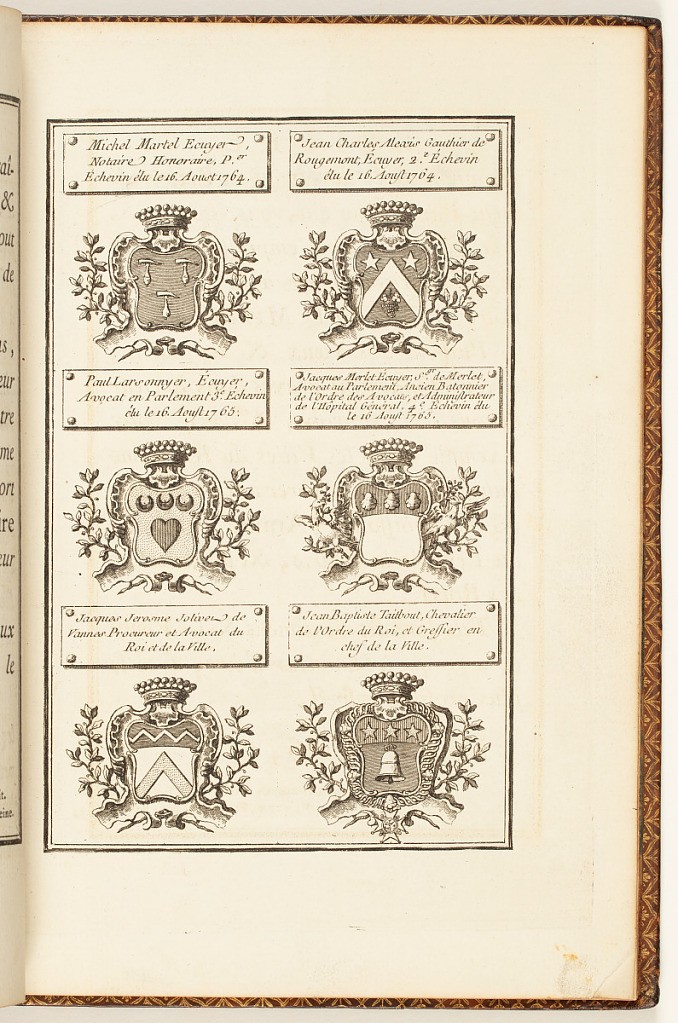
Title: Six Coats of Arms
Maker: Jean-Raymond de Petity, French, 1724 – 1780
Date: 1766
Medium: Etching and engraving on paper
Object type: Print
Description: A plate illustrating six labelled coats of arms for Parisian city officials.